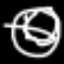
Label: donut